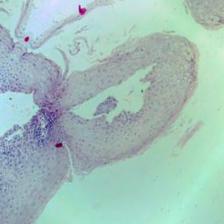
Diagnosis: Normal